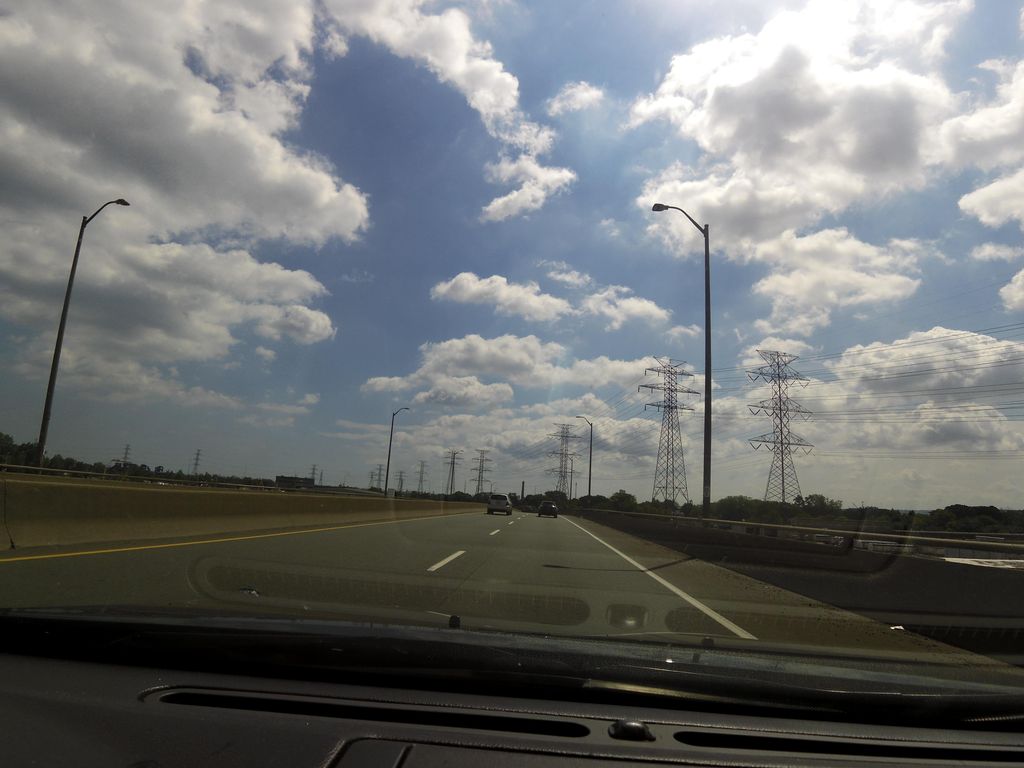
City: hamilton